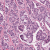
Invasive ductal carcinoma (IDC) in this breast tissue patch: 1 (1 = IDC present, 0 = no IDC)